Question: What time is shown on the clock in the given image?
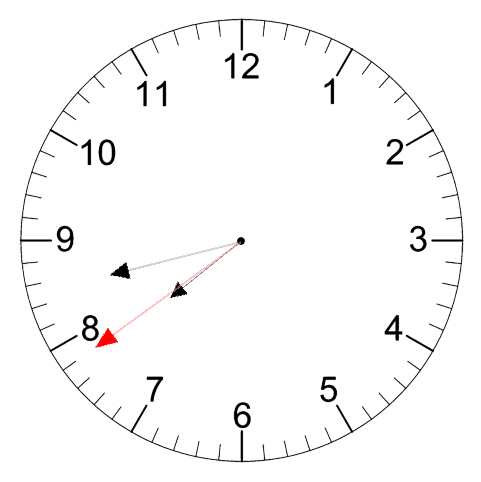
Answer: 07:42:39